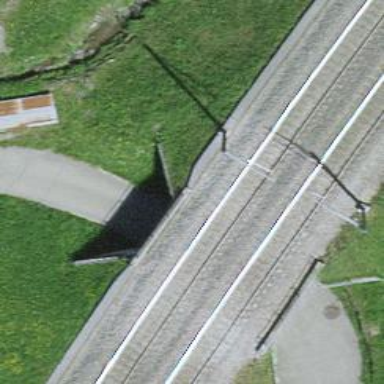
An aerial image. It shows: Bridge with single railway track electrified by contact line.